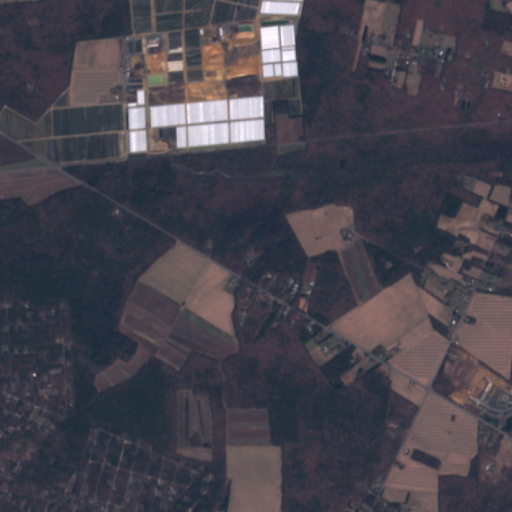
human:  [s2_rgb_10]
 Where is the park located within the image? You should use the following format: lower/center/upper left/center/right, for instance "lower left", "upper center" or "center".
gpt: There is no park in the image.